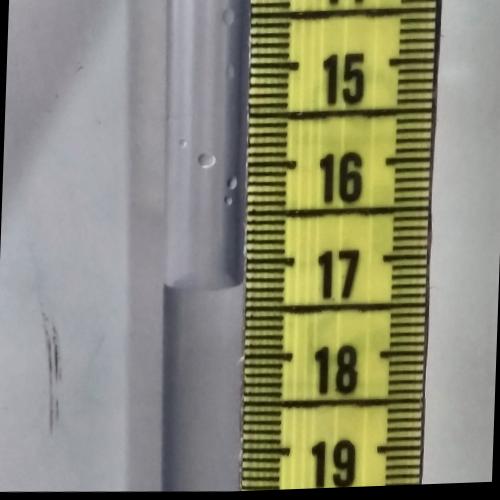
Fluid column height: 17.2 cm